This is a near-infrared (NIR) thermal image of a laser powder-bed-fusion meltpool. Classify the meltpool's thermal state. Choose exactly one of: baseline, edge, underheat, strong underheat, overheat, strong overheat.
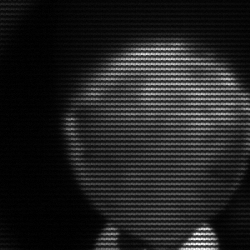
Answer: edge